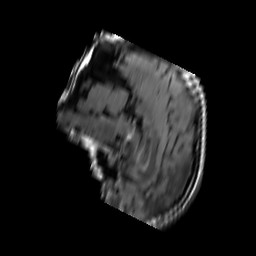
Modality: FLAIR
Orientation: sagittal
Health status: ill
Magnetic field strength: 3 T